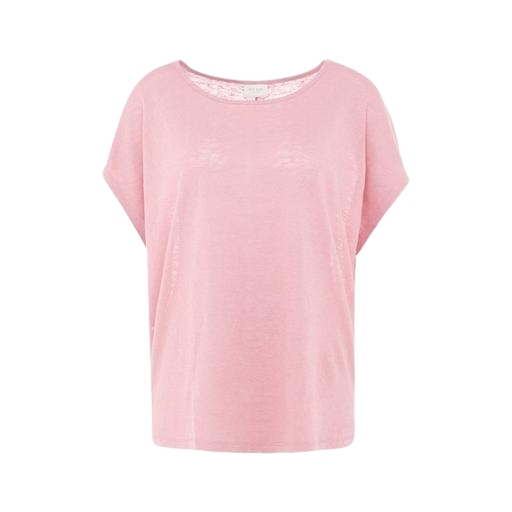
pink slub tee, pink jersey tee, pink supima tee, white background